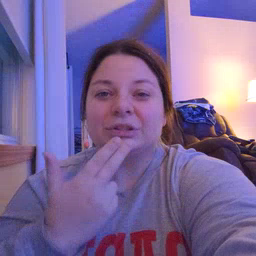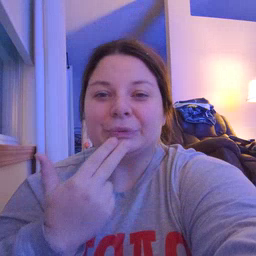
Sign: cute